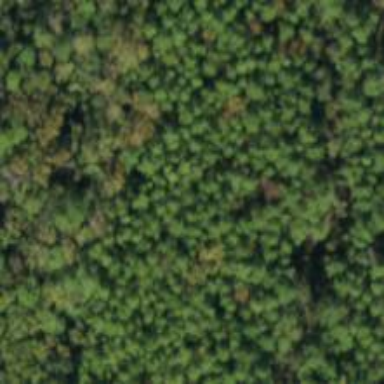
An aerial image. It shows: Forest area dominated by needle-leaved trees.